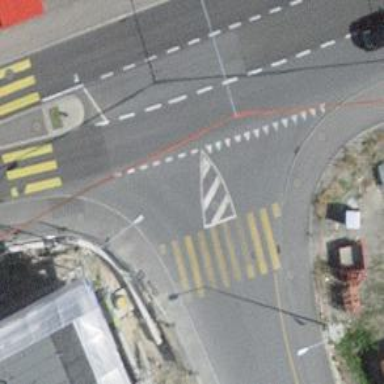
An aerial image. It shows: Road with "give way" sign.